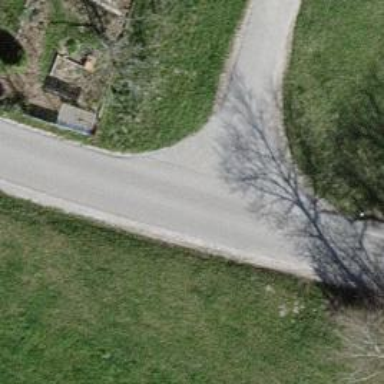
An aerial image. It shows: Well-maintained track road of grade 1.